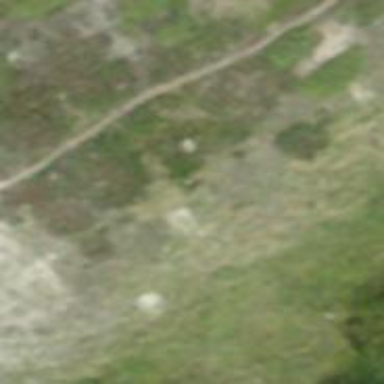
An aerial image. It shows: Grassy path.